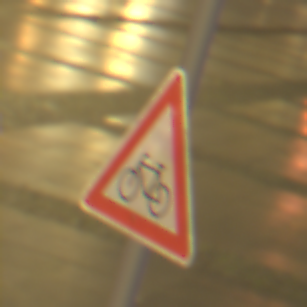
Verkehrszeichen: RadverkehrRechts
Umgebung: Outdoor, Urban
Tageszeit: Night
Wetter: Overcast
Licht: Artificial
Jahreszeit: NotSpecified
Kontrast: MediumContrast